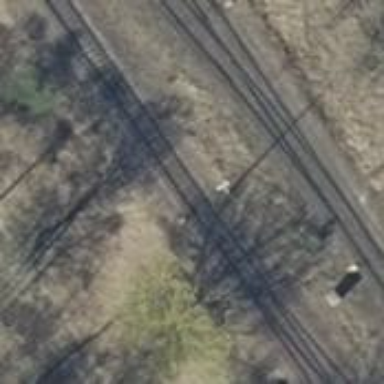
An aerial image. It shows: Railway switch.